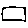
Label: square